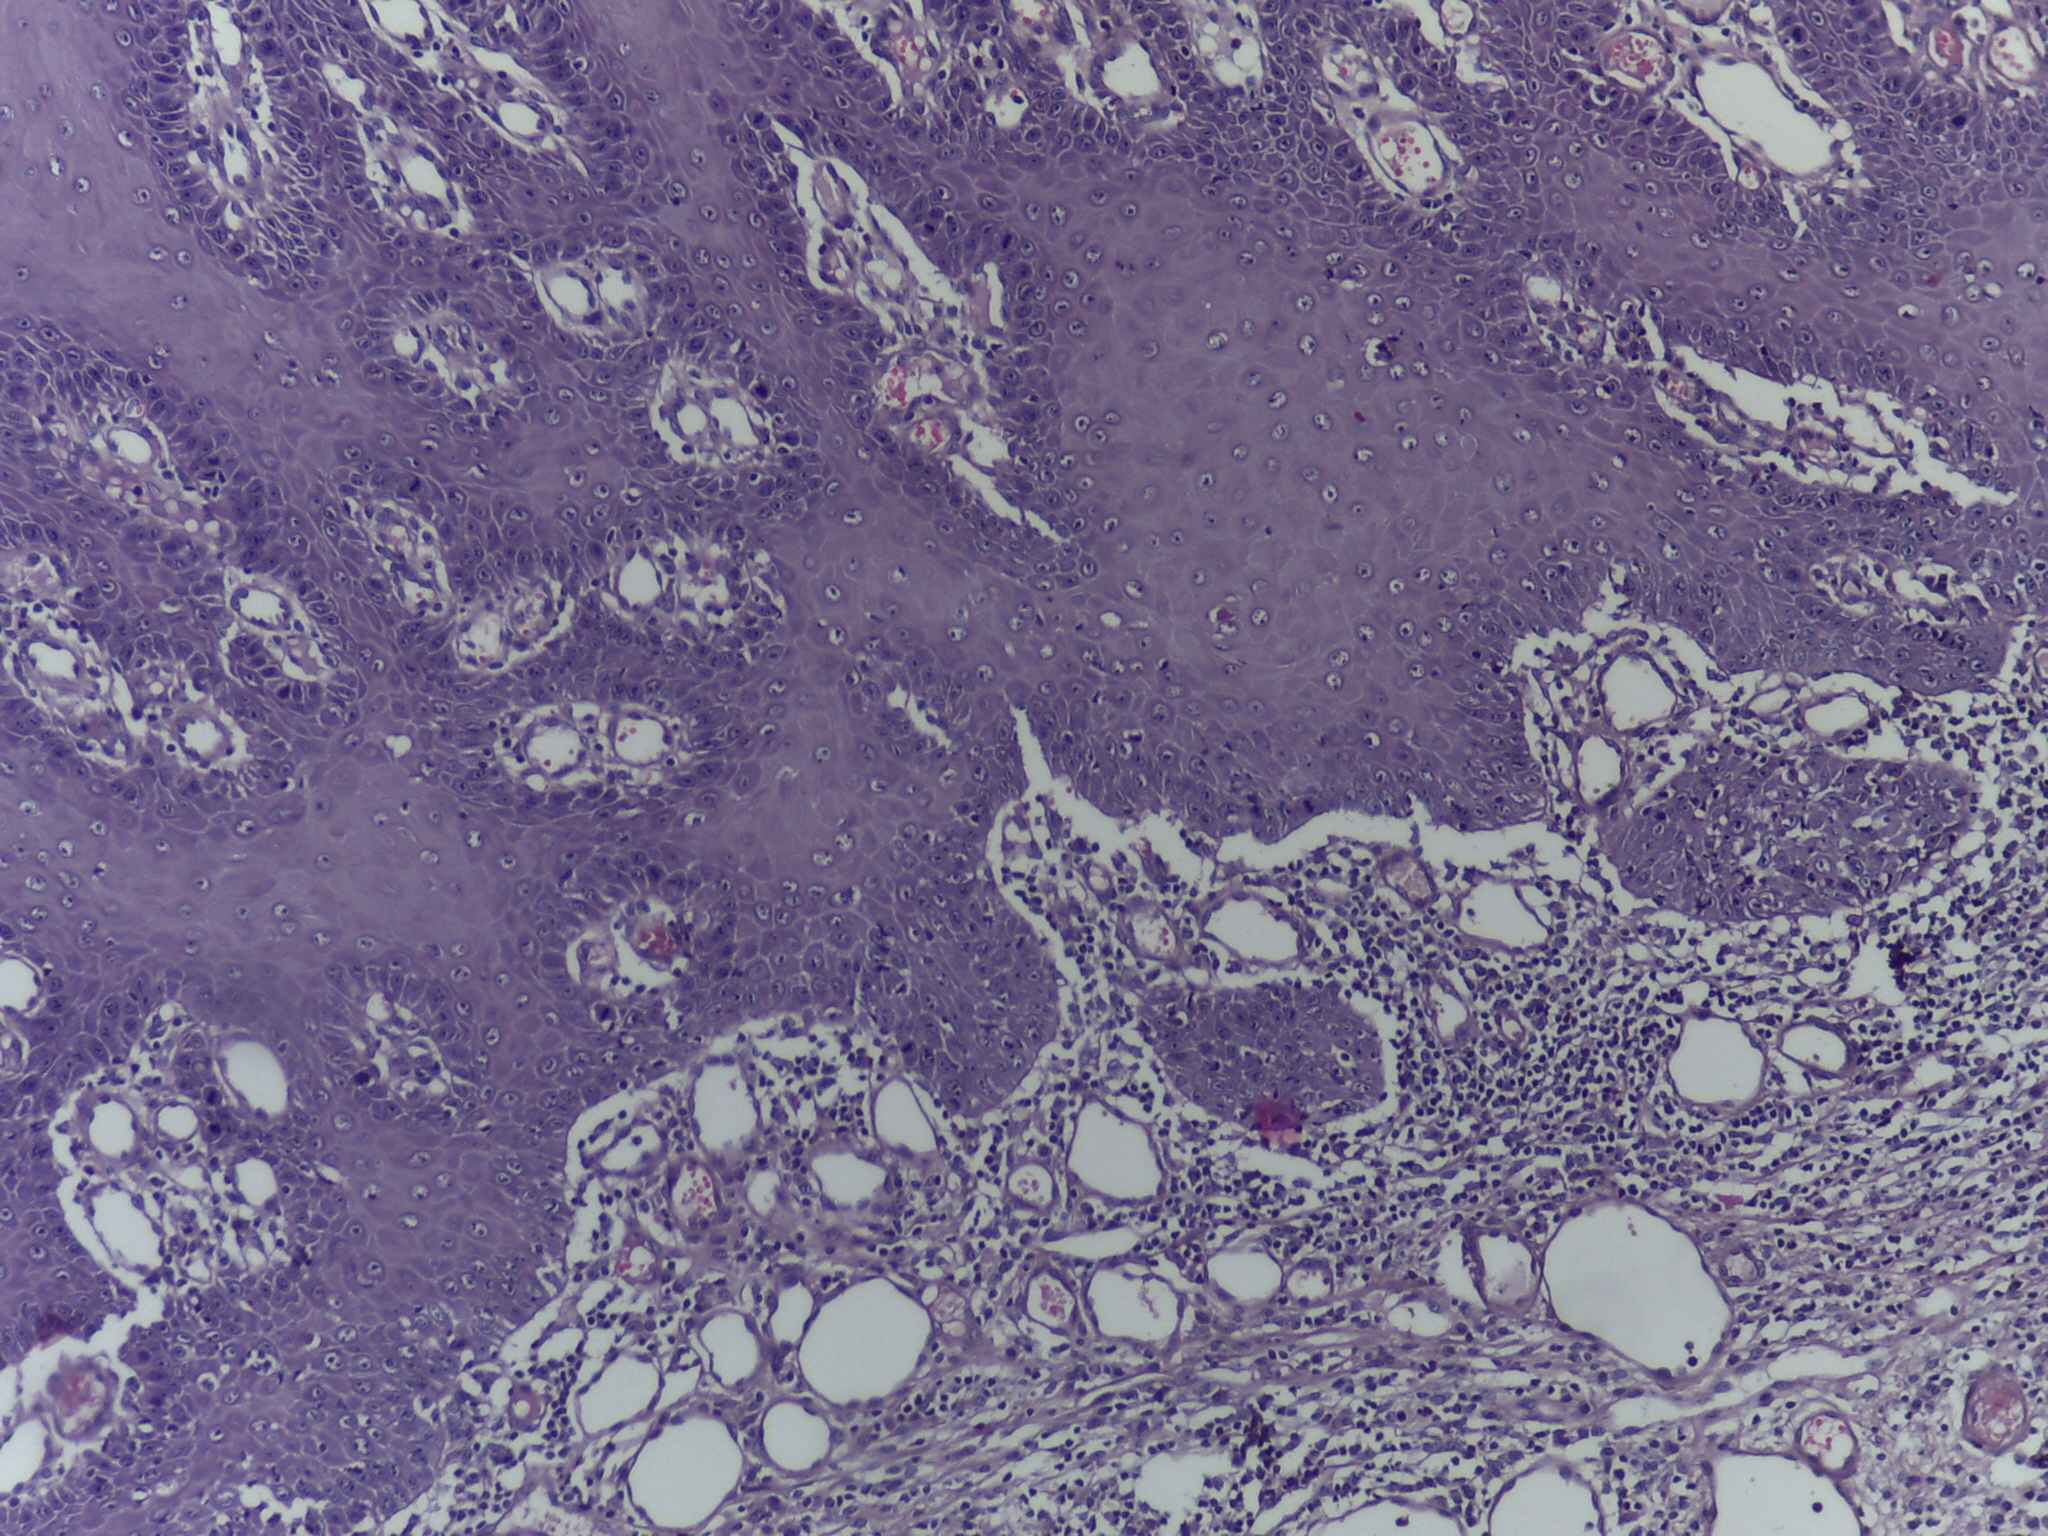
Diagnosis: OSCC